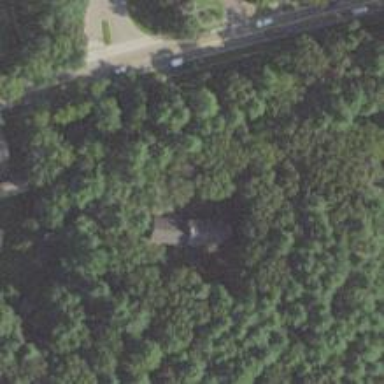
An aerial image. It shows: Driveway.